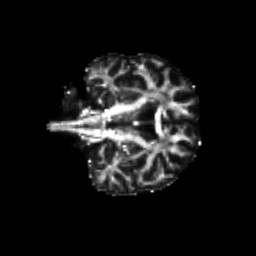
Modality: FA
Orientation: coronal
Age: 37
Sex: male
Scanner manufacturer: siemens
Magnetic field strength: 3 T
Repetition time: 8.6 s
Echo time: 0.095 s